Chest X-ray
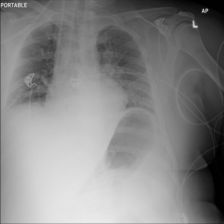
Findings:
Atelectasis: negative
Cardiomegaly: negative
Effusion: negative
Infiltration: negative
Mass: negative
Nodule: negative
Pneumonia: negative
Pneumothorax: negative
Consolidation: negative
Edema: negative
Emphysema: negative
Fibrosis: negative
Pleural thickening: negative
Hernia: negative